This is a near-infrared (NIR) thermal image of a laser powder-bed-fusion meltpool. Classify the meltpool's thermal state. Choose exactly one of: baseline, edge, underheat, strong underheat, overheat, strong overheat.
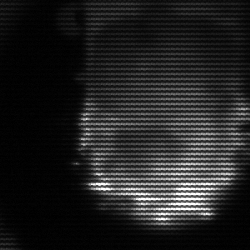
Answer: baseline